Question: Im making a menu for a responsive site. Im making the menu the full site width and each
link 33%.
For wide screens everything is fine. The links have varying link text, so for smaller displays some links will wrap before others.
How can I make the links stay the same height (the 3rd example in my image below)? Ideally the entire area thats grey in my example would be a clickable link.

<URL>
'''
<ul>
<li>
<span>
<a href="#">Link 1</a>
</span>
</li>
<li>
<a href="#">Link 2 which has very very very long text</a>
</li>
<li>
<a href="#">Link 3</a>
</li>
</ul>
ul {
padding: 0;
margin: 0;
list-style-type: none;
}
a {
float: left;
width: 33%;
background: grey;
padding: 10px;
-moz-box-sizing: border-box;
-webkit-box-sizing: border-box;
box-sizing: border-box;
border: 2px solid red;
}
'''
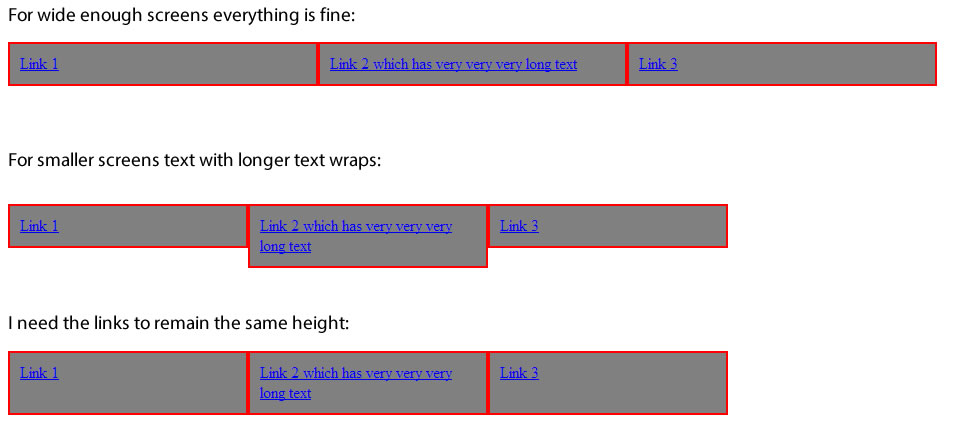
Answer: You can use 'display:table;' on '<ul>' and 'display:table-cell;' on '<li>'
See this <URL>
CSS :
'''
ul {
padding: 0;
margin: 0;
list-style-type: none;
display:table;
width:100%;
}
li {
display:table-cell;
width: 33%;
background: grey;
padding: 10px;
border: 2px solid red;
}
'''
---
in order to make the whole table-cell clickable, you can add this css :
'''
li {
overflow:hidden;
}
a {
display:block;
margin: -10em;
padding: 10em;
}
'''
See this <URL>